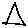
Label: triangle